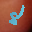
Label: 8